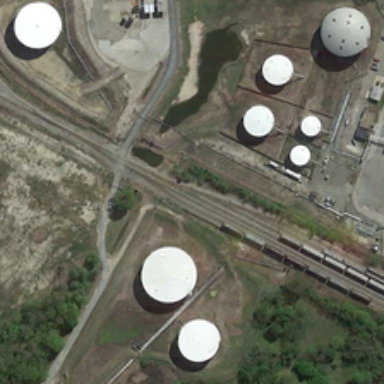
There are buildings, road, railway, train, trees and grassland .